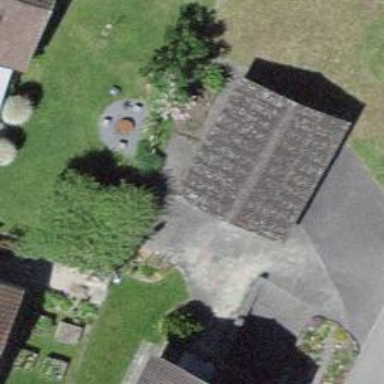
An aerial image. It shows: Garage.